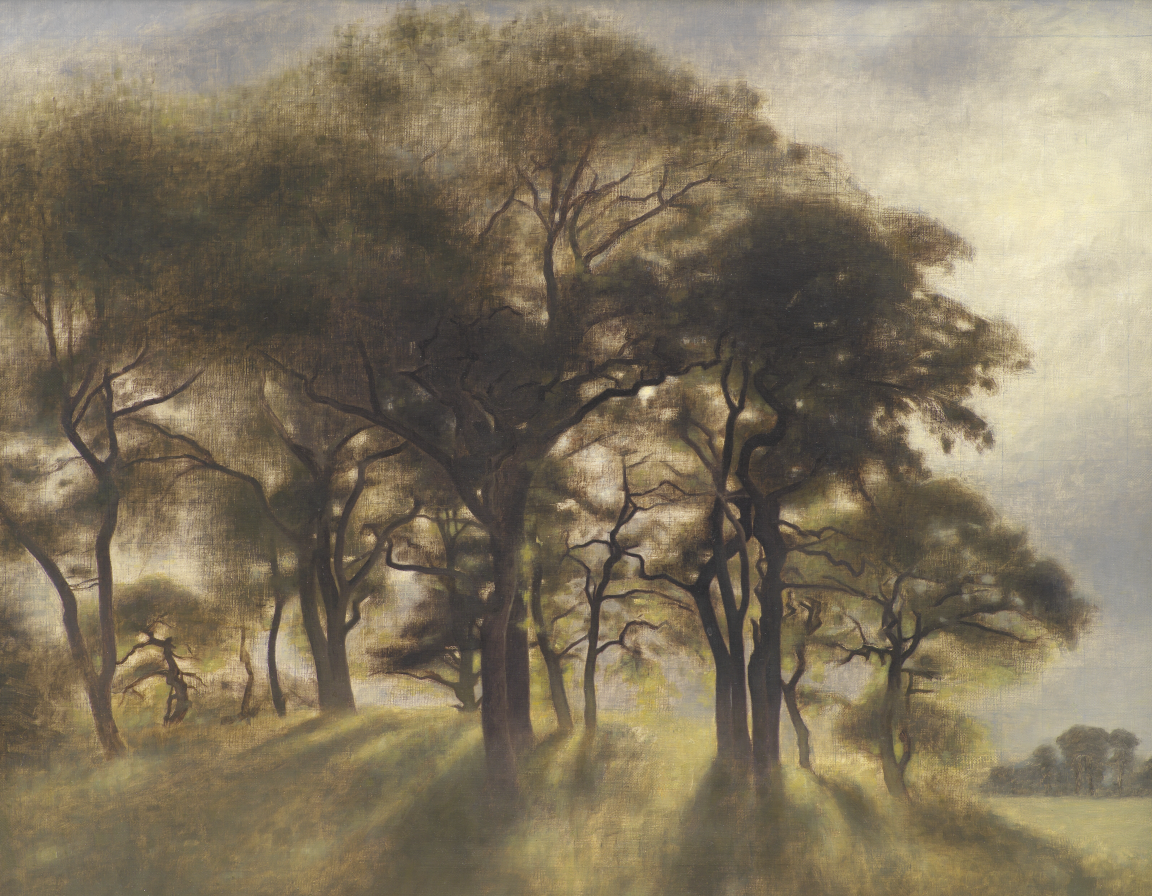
landscape painting, wide, overcast daylight, large spreading trees with dark gnarled branches casting long raking shadows across open grassy field pale hazy sky beyond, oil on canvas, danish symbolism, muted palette